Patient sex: M
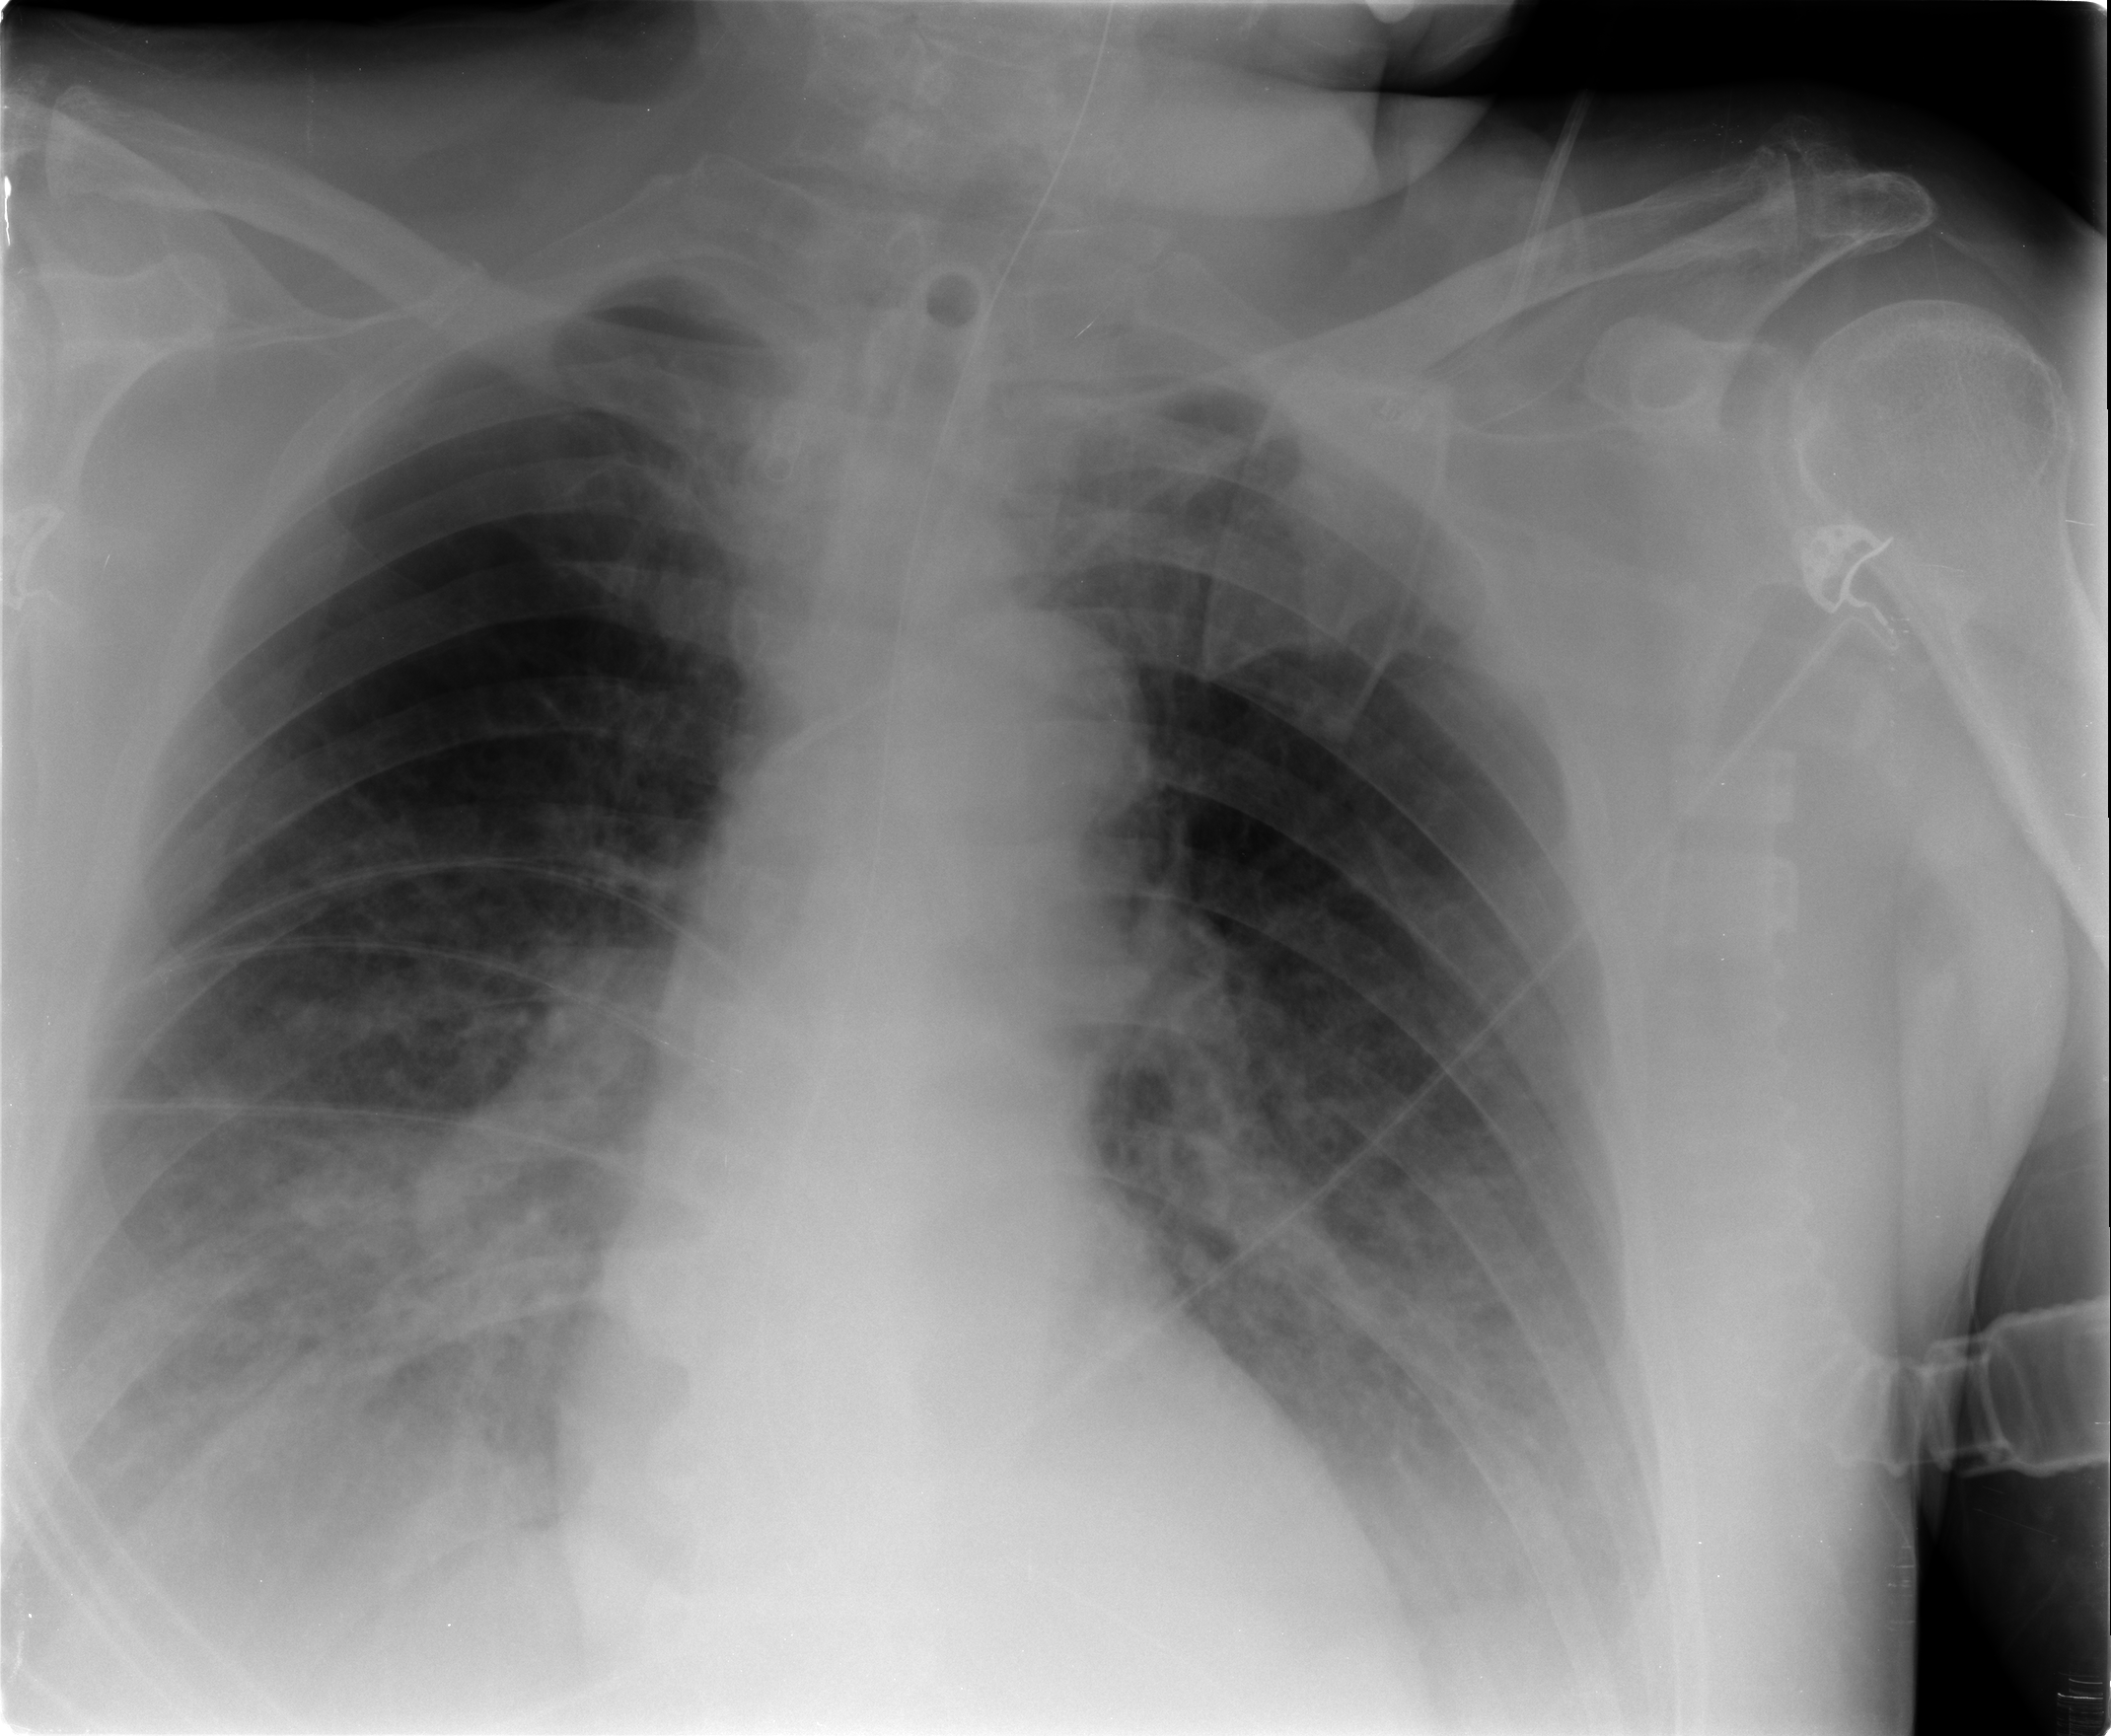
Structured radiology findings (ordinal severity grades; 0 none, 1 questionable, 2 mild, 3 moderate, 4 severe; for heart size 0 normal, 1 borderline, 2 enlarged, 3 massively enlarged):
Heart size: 0
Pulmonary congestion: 2
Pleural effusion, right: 2
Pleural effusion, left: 2
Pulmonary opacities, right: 2
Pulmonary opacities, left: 2
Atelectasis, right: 2
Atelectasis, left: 2